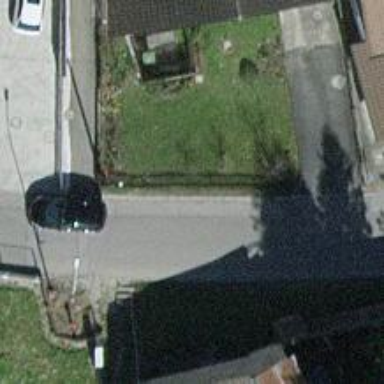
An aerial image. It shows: Paved steps.